Field crop: tomato
Growth stage: 1
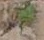
Species: solanum